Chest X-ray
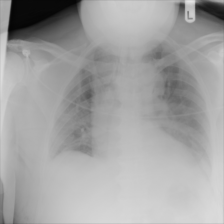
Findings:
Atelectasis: positive
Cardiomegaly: negative
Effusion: positive
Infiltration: positive
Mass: negative
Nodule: negative
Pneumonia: negative
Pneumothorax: negative
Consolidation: negative
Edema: negative
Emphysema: positive
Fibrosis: negative
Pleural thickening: negative
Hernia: negative